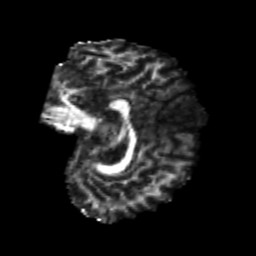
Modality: FA
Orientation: sagittal
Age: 20
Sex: female
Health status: healthy
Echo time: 0.074 s